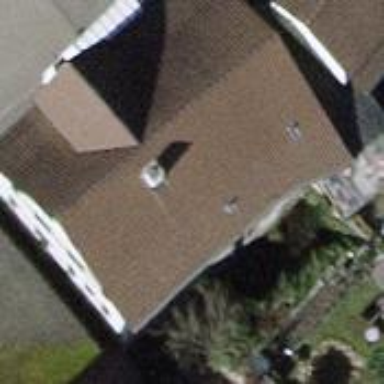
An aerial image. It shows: Building with gabled roof.